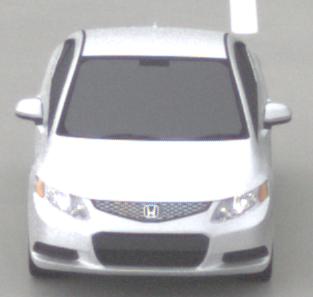
Make: Honda
Model: Civic Limousine 1.8
Detailed model: Civic (IX) Limousine
Model produced from: 2014/05
Model produced until: 2017/06
Doors: 4
Color: white
Road condition: wet road
Daytime: midday
Contrast: low contrast